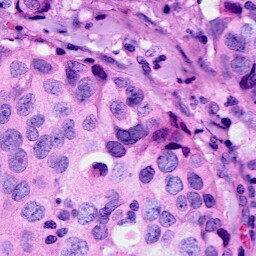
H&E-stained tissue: Breast